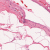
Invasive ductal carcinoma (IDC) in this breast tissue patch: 0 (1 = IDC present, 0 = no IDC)